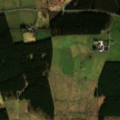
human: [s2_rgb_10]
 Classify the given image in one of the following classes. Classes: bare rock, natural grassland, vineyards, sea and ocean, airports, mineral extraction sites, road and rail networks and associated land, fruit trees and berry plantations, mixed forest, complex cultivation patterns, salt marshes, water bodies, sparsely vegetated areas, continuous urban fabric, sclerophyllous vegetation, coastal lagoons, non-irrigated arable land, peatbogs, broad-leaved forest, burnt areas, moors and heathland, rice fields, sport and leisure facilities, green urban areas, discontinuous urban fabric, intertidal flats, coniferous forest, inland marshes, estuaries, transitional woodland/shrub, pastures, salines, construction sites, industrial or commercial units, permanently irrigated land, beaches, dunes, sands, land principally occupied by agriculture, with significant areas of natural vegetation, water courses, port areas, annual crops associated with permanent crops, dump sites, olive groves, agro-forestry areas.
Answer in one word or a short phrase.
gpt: pastures, land principally occupied by agriculture, with significant areas of natural vegetation, coniferous forest, transitional woodland/shrub